Question: I am using X-editable pluggin for In-place editing with Twitter Bootstrap, jQuery UI or pure jQuery
:
'''
<a class="editable-text" data-value="<PHONE>"><PHONE></a>
'''
:
'''
$(document).ready(function () {
$.fn.editable.defaults.mode = 'inline';
$.fn.editableform.buttons = '<button type="submit">OK</button>';
$('.editable-text').editable();
});
'''
It work as expected for desktop browsers, but it shows the text twice for Safari mobile browser. Can anyone suggest a fix for a proper displaying in Safari mobile?
:
<URL>

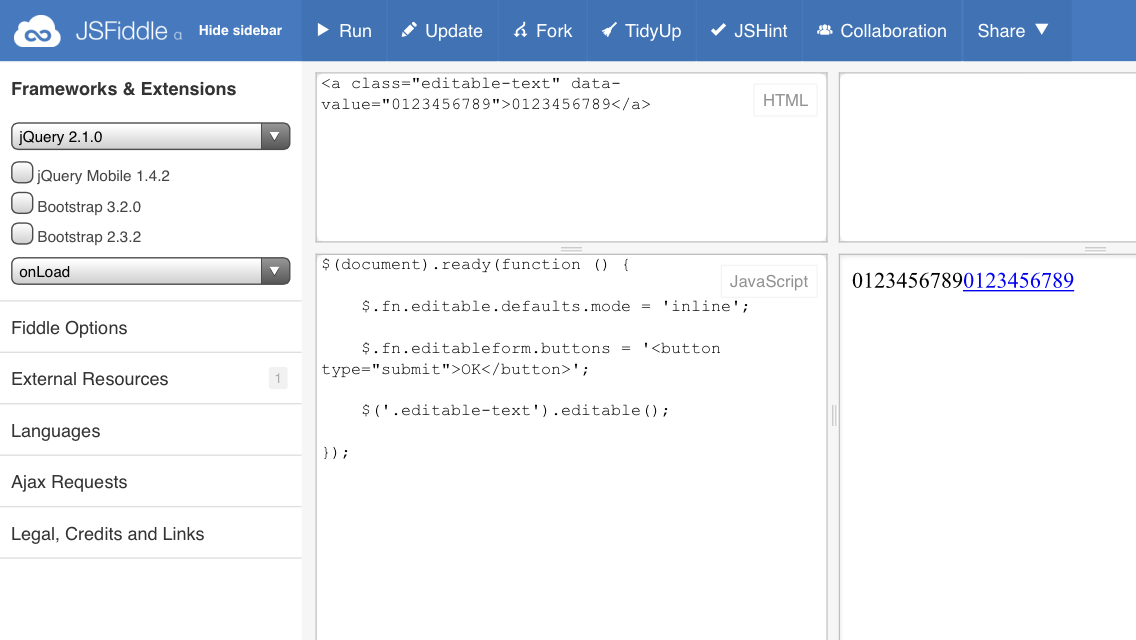
Answer: The official and correct way to solve this, discovered by Sergey Malyutin once he realized what was happening, is to disable mobile Safari's telephone number linking, via the meta tag:
'''
<meta name="format-detection" content="telephone=no">
'''
The example input you are demonstrating with just so happens to contain 10 digits. These 10 digits are recognized as a phone number by mobile Safari and are changed into a link asynchronously to the actions of X-editable plug-in. In a sense, you could imagine that there are two different plug-ins operating at the same time on the same input, and producing two adjacent outputs.
If you click the link, you will be provided with the options "Cancel" and "Call" underneath the "phone number" of <PHONE>.
To solve the issue which is introduced by mobile Safari's phone number activation, I suggest that you insert an invisible, zero-width space (Unicode entity '&#x200b;') as needed to prevent any strings of 10 digits. The data value will remain the same, of course.
'''
<a class="editable-text" data-value="<PHONE>">01234&#x200b;56789</a>
'''
<URL>